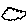
Label: cloud